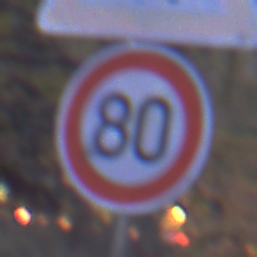
Verkehrszeichen: Geschwindigkeit80
Zusatzzeichen oben: EinseitigVerengteFahrbahnRechts
Umgebung: Outdoor, Suburban
Tageszeit: Night
Wetter: PartlyCloudy
Licht: Artificial
Jahreszeit: NotSpecified
Kontrast: LowContrast